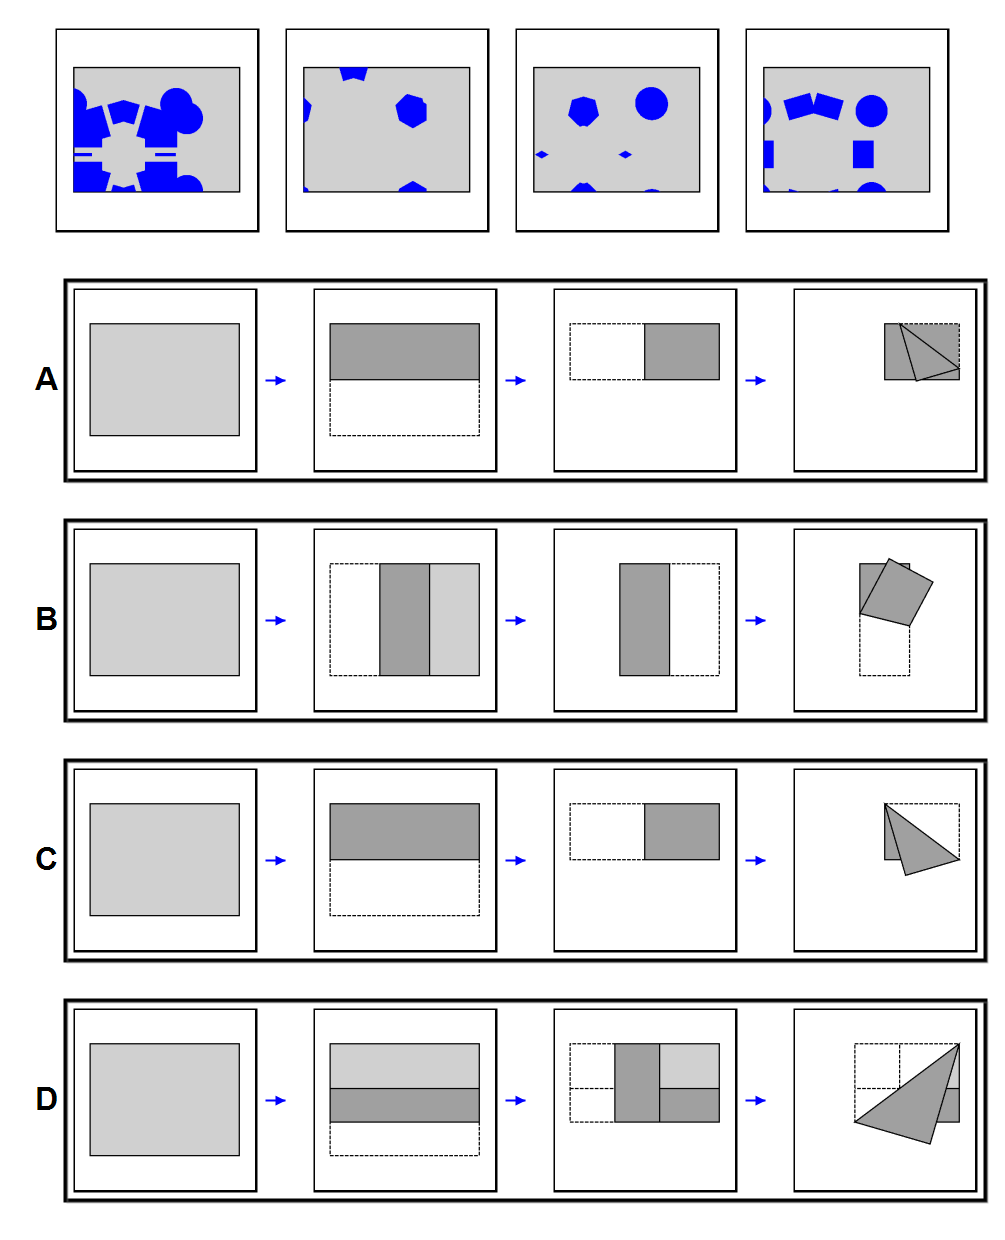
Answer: D